Field crop: maize
Growth stage: 2
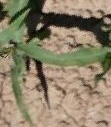
Species: maize